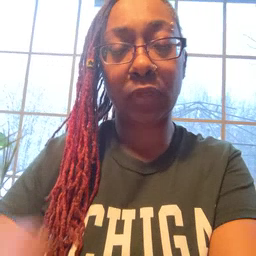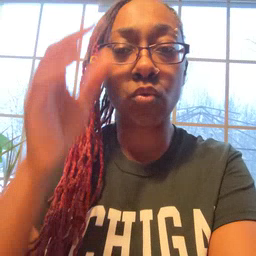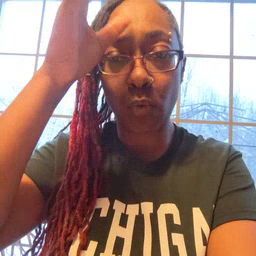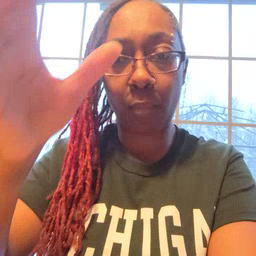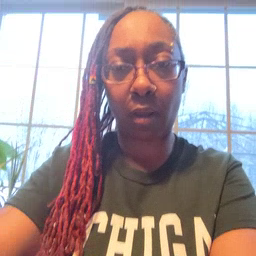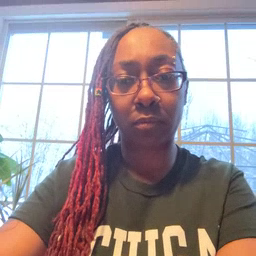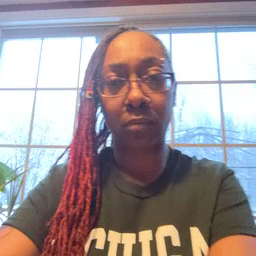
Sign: grandpa